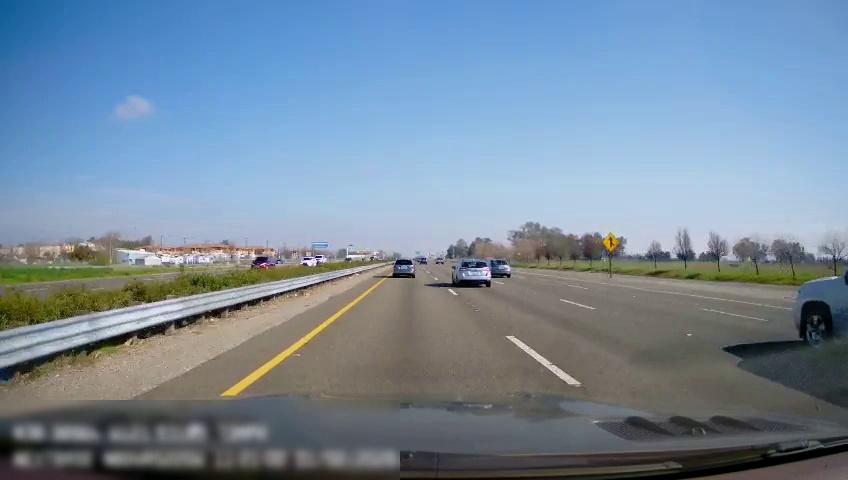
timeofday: Day
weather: Sunny
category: Drivable Space
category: Drivable Space
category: Vehicles | Car
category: Vehicles | SUV
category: Vehicles | Car
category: Vehicles | Car
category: Vehicles | Car
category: Vehicles | Truck
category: Vehicles | Car
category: Lanes | Current Lane
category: Lanes | Current Lane
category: Lanes | Alternate Lane
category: Lanes | Alternate Lane
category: Lanes | Alternate Lane
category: Lanes | Opposite Lane
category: Lanes | Opposite Lane
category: Traffic | Signs